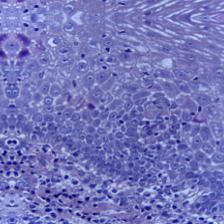
Diagnosis: OSCC